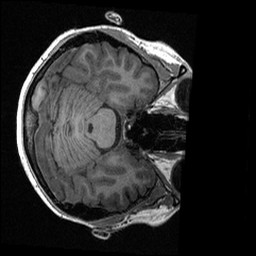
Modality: T1w
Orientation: axial
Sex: female
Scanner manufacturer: ge
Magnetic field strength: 3 T
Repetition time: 0.0064 s
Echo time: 0.00281 s